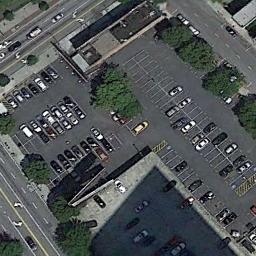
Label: parking_lot